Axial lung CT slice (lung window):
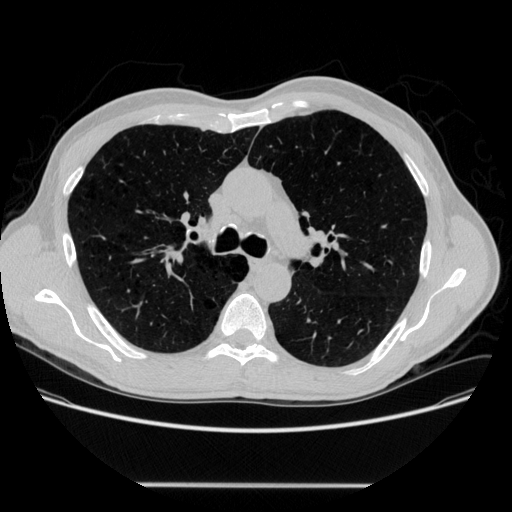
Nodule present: no